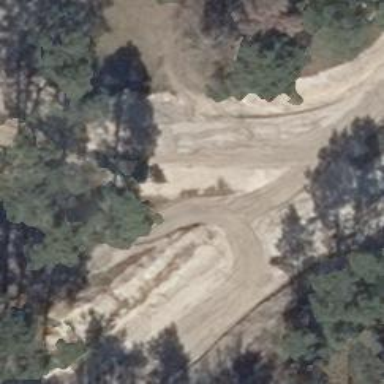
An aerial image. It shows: Sandy raceway designed for motocross sports.